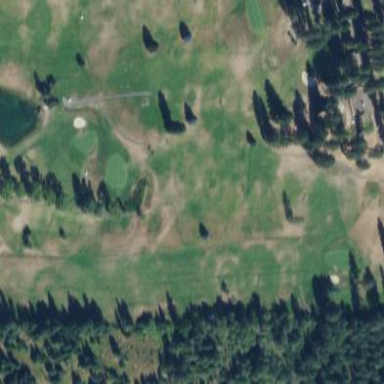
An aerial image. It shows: Golf course surrounded by greenery.